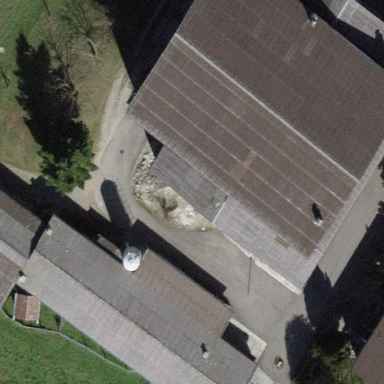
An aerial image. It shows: Farmyard area.